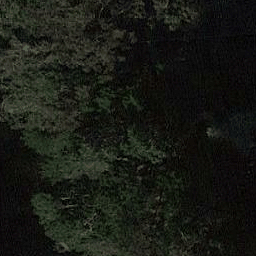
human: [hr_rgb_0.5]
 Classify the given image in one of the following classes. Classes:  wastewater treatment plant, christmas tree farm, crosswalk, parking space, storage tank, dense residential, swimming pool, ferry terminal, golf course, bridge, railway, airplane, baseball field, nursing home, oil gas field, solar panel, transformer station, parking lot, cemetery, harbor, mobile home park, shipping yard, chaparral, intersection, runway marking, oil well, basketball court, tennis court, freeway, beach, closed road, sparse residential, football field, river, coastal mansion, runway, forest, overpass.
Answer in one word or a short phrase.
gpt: forest